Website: walmart
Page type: newsletter-management
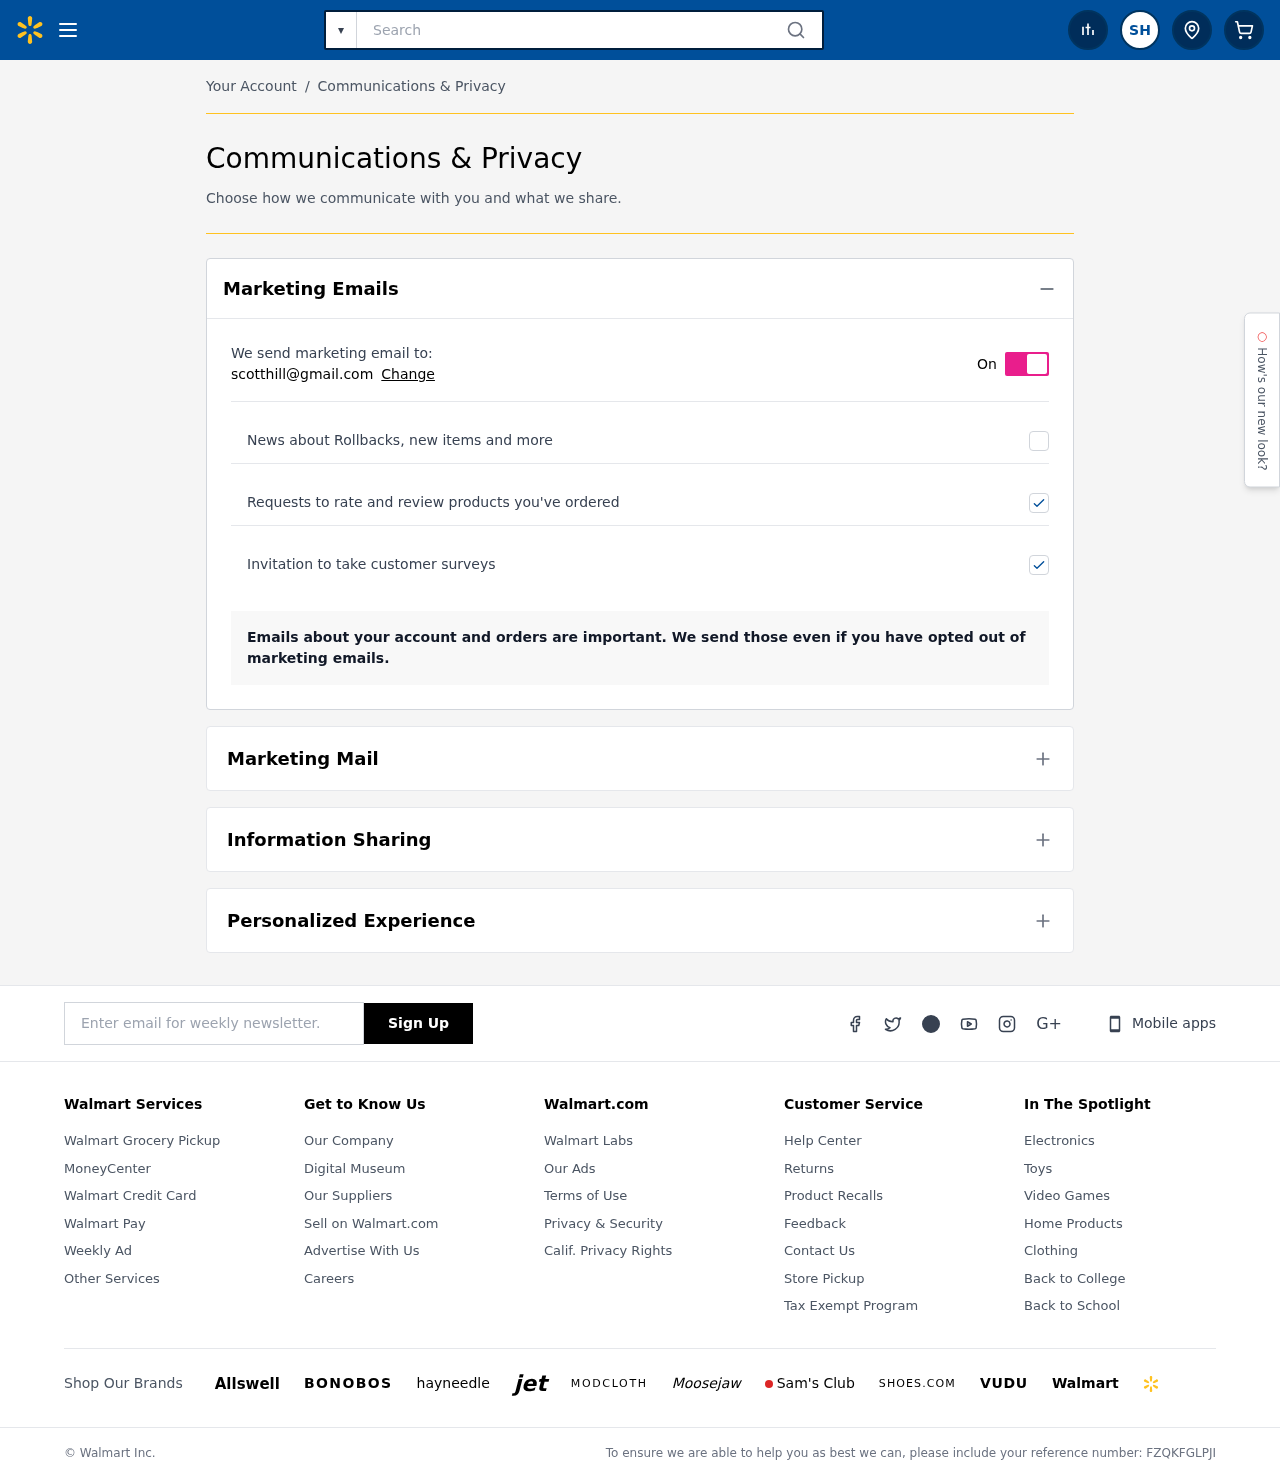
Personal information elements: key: PII_EMAIL
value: scotthill@gmail.com
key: PII_INITIALS
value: SH
Search elements: key: HEADER_SEARCH
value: Search